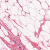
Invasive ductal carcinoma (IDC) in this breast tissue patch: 0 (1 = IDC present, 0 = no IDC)